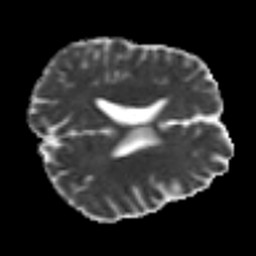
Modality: MD
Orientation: axial
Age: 38
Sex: female
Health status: ill
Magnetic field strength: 3 T
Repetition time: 9 s
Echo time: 0.093 s